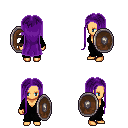
a pixel art fantasy rpg character, female body template, human, tanned skin, gray robe, metal pants, purple extra-long hairstyle, shield, four views (front, back, left, right), 2x2 character sprite sheet, small pixel art, hard edges, no anti-aliasing